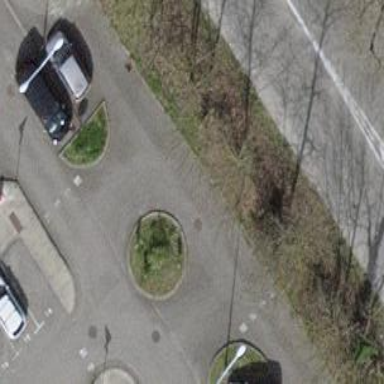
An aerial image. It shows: Roundabout with service parking aisle.